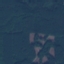
Land use / land cover: Forest